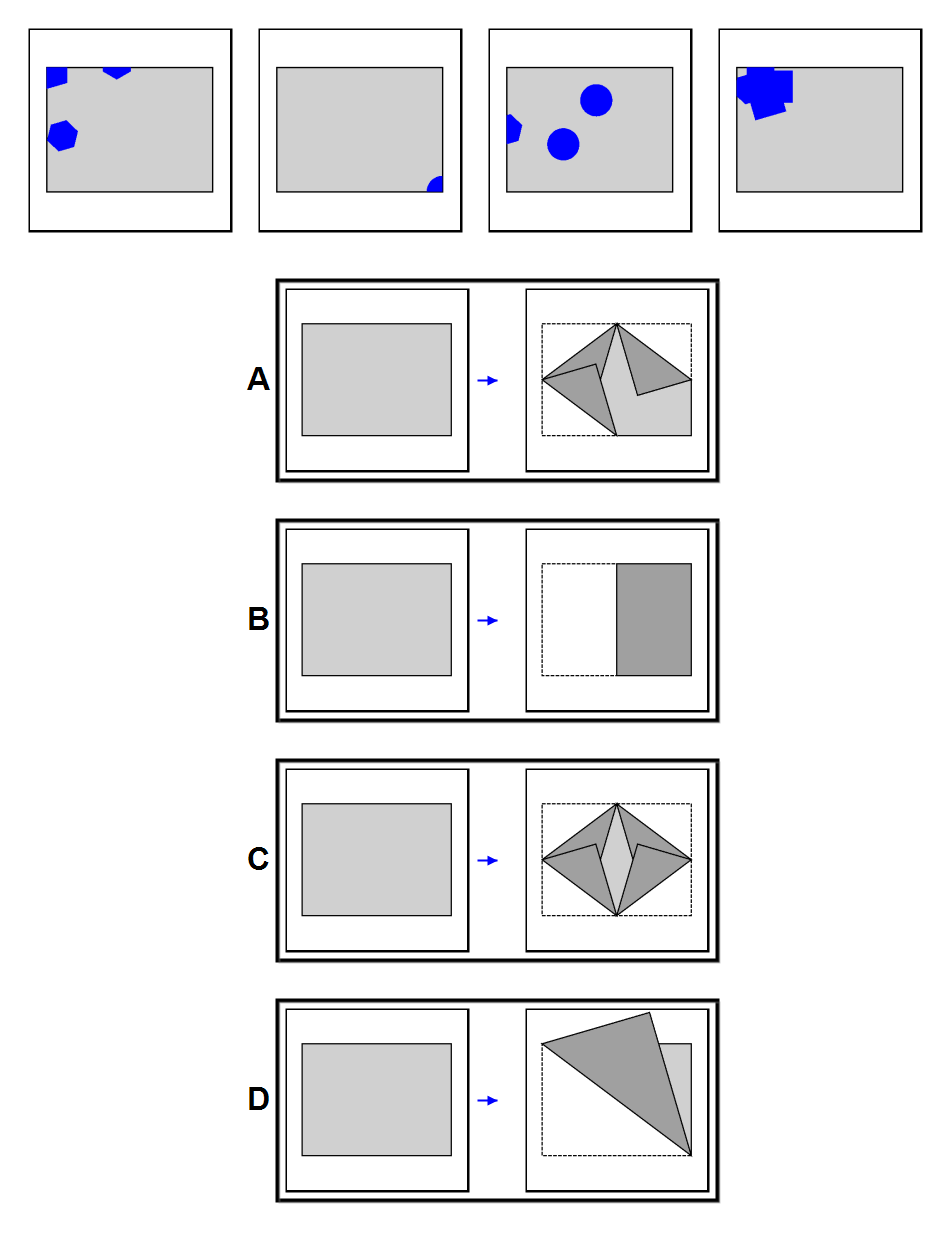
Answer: D